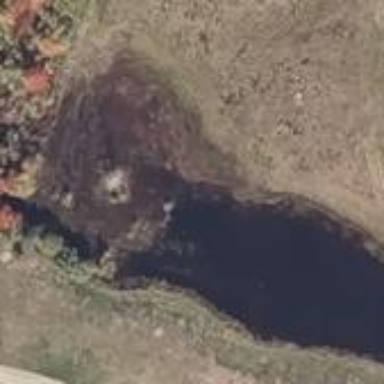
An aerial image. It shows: Serene pond surrounded by nature.